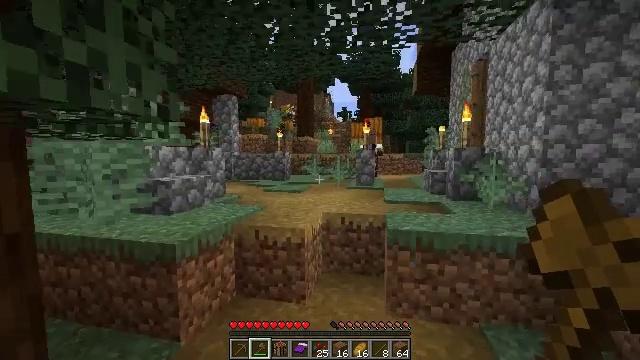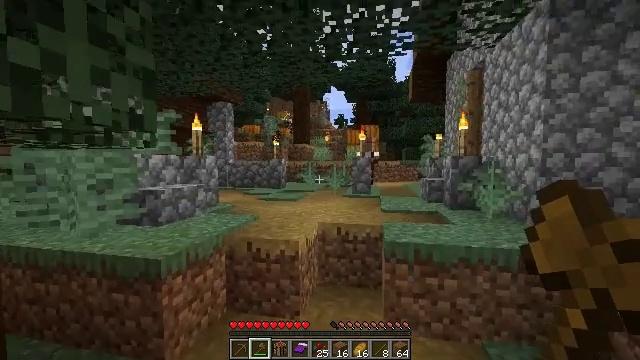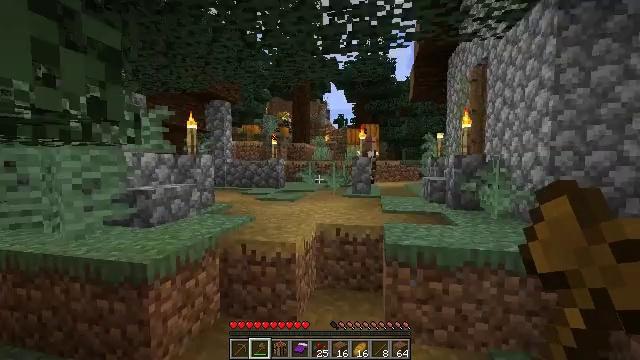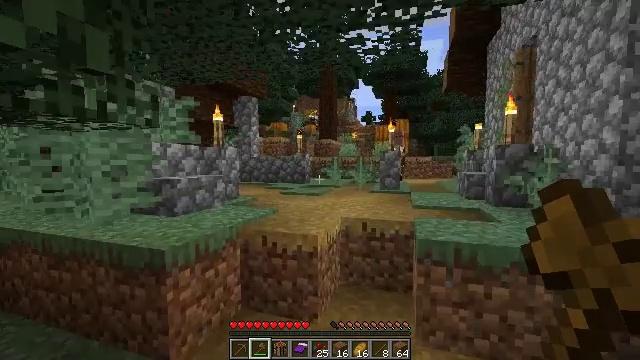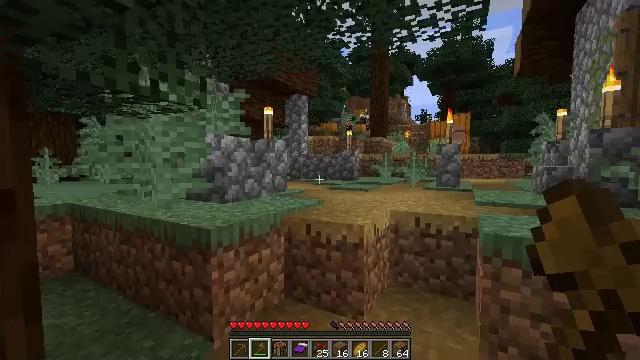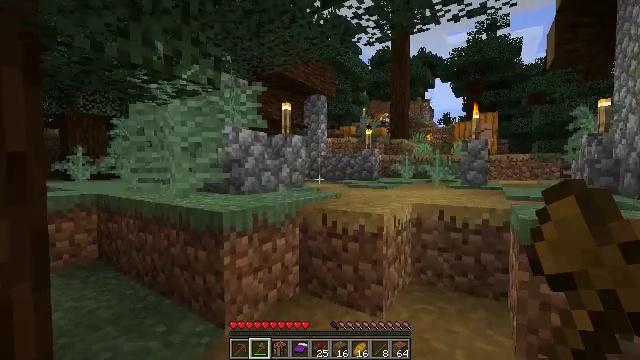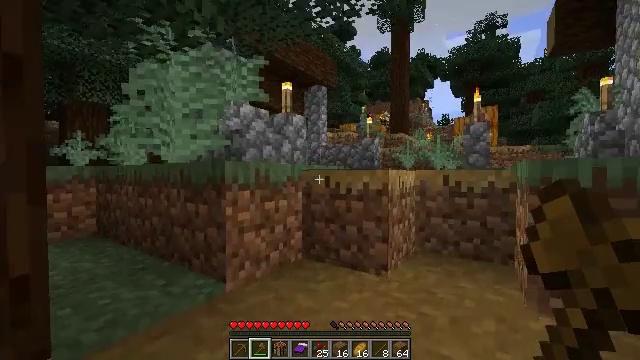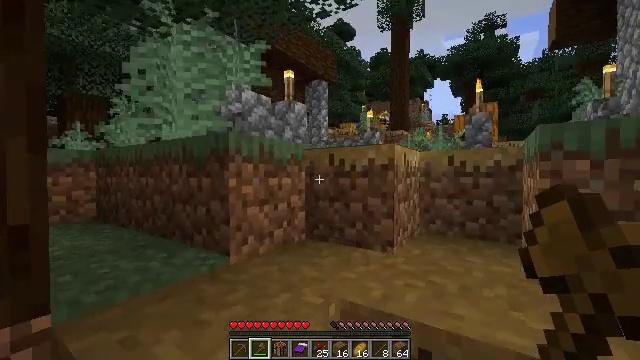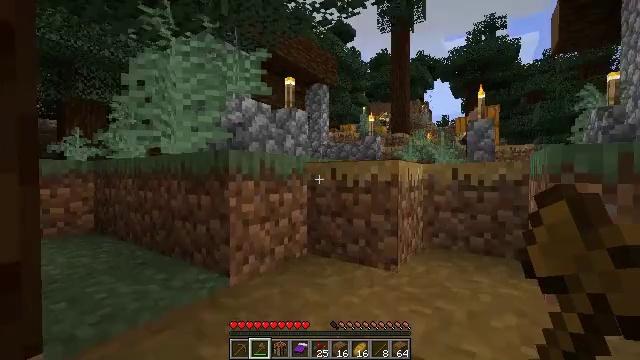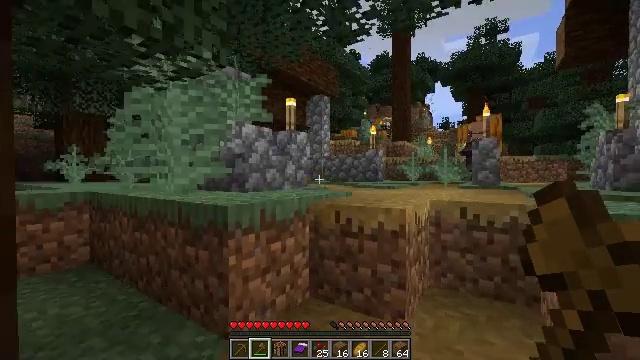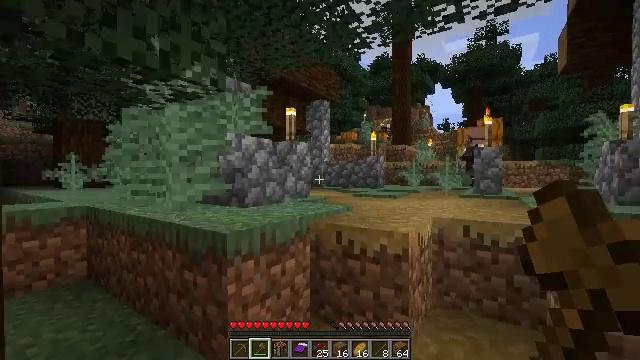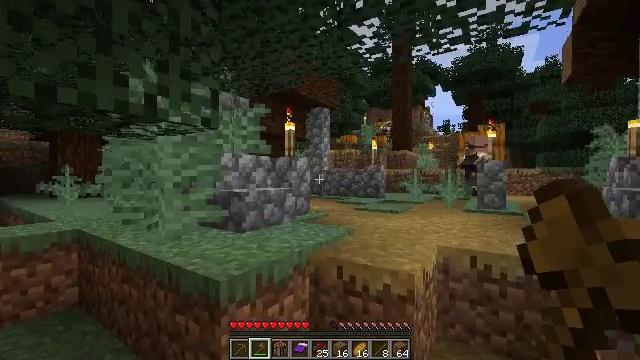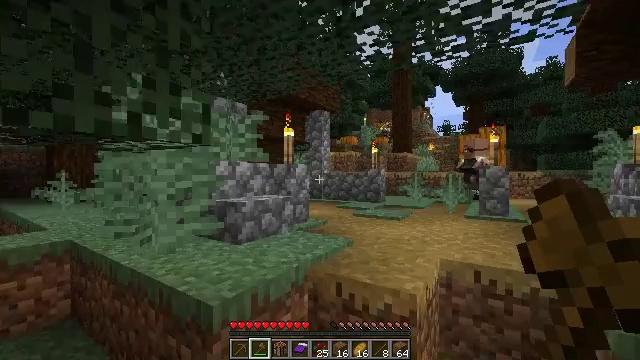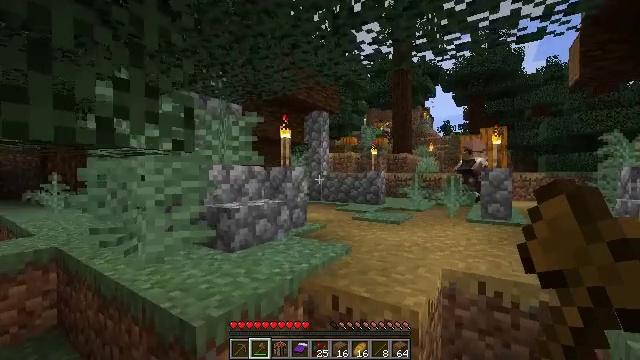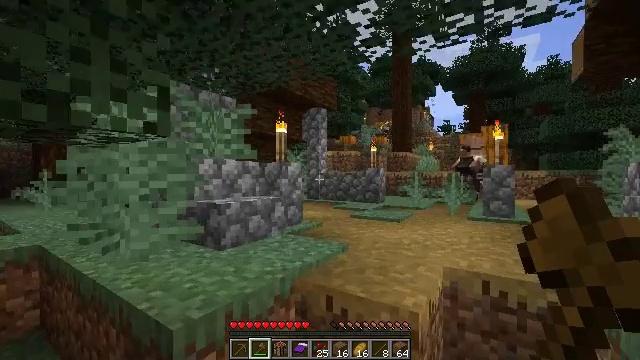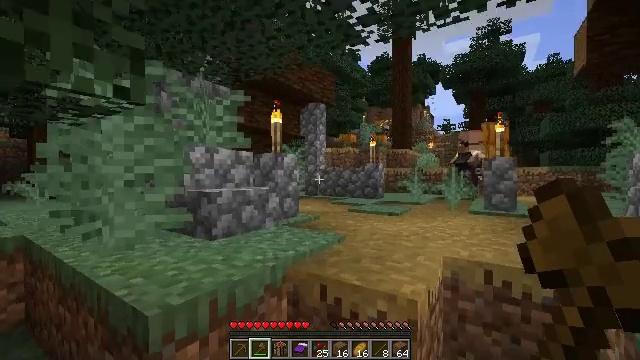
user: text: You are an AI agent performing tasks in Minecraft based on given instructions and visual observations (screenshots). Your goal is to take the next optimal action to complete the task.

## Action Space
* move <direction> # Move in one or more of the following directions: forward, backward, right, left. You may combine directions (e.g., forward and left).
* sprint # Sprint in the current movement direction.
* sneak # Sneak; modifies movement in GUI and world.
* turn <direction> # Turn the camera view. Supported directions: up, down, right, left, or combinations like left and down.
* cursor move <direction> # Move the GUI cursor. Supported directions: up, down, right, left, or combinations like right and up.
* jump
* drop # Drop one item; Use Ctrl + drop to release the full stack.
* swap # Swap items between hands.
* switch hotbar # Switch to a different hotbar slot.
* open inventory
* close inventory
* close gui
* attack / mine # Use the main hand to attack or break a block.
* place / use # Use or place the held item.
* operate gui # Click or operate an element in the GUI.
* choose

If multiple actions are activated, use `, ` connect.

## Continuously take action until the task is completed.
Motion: motion action
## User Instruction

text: Harvest the large fern for decoration.
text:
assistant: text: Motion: move forward, turn up
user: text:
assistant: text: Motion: move forward
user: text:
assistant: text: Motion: move forward, turn left
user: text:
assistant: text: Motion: move forward, turn left
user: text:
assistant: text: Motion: move forward, turn left and up, jump
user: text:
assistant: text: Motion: move forward, jump
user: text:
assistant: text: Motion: move forward, jump
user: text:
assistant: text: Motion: move forward, jump
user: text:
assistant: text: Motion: move forward, jump
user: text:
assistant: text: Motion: move forward and move right, jump
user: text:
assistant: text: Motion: move forward and move right
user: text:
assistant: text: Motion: move forward and move right
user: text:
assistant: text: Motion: move forward and move right
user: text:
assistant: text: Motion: move forward and move right, jump
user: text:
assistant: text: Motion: move forward and move right, jump
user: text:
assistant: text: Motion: move forward and move right, jump
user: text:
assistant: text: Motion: move forward and move right, jump
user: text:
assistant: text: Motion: move forward and move right
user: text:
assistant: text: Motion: move forward and move right
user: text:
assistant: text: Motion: move forward and move right
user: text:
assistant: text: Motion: move forward and move right
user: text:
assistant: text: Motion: move forward and move right, jump
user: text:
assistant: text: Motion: move forward and move right, jump
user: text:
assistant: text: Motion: move forward and move right, jump
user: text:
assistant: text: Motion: move forward and move right, jump
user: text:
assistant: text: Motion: move forward and move right
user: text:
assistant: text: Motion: move forward and move right
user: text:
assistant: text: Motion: move forward and move right
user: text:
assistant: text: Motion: move forward and move right
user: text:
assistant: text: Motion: move forward and move right